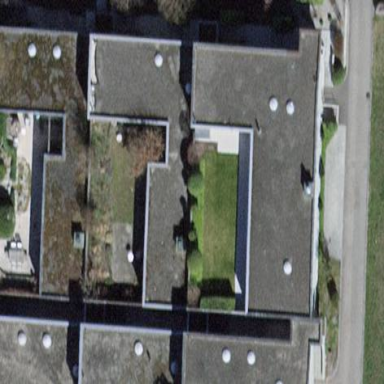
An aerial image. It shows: Semi-detached house.